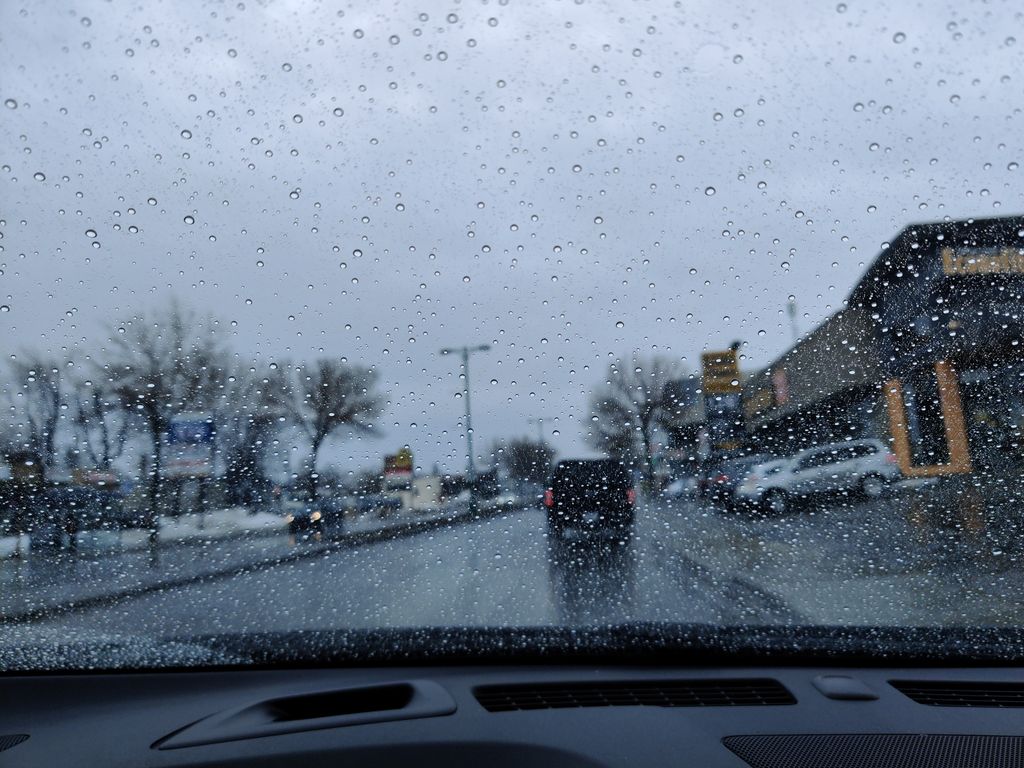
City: montreal